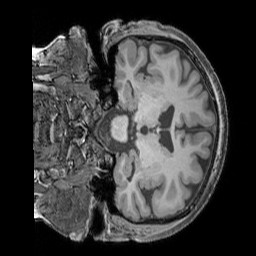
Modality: T1w
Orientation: coronal
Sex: female
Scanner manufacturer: siemens
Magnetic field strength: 3 T
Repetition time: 2.3 s
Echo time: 0.00226 s